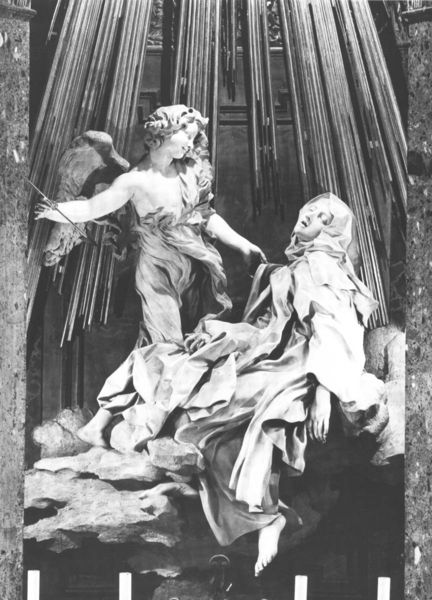
Titel: Die Verzückung der hl. Theresa von Avila in der Capella Cornaro
Künstler: Giovanni Lorenzo Bernini
Standort: Rom, S. Maria della Vittoria (EU - I - Latium)
Schlagwörter: flügel, fuß, hand, mann, schlaf, umhang, weiß, wolken, blume, frau, grau, holz, kleid, marmor, nase, schwarz, säulen, blick, tuch, barock, falten, stein, tod, kirche, figur, gewand, mantel, locken, engel, skulptur, statue, lächeln, stab, detail, kerzen, faltenwurf, plastik, junge, foto, fotografie, photographie, nische, strahlen, zeh, schwarzweiß, nonne, habit, altar, rom, photo, verführung, orgel, stäbe, heilige, erleuchtung, maria, pfeil, flöten, verzückung, göttlich, bernini, theresa, ün, helihe